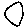
Label: circle